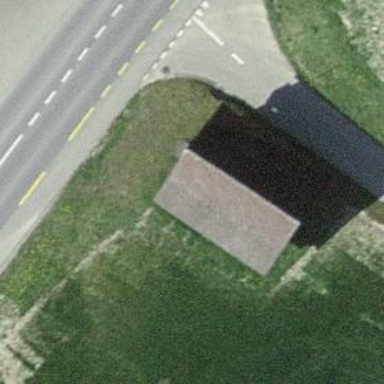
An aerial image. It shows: Rural barn.